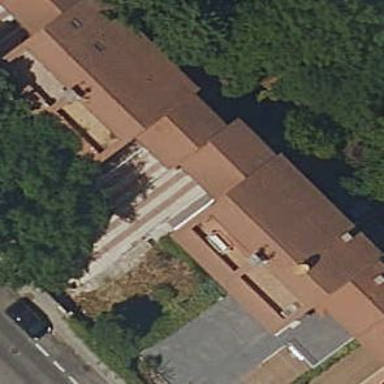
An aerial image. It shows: Terrace building.